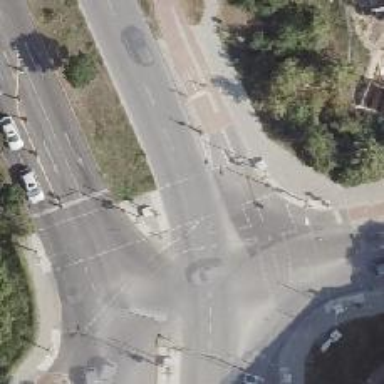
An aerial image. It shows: Crossing with traffic signals.